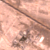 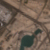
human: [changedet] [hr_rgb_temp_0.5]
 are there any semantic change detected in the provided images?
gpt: An artificial lake is present below the existing road and some streets were created.